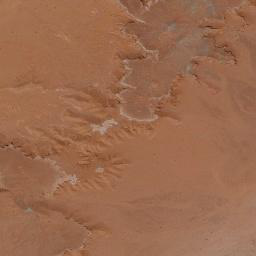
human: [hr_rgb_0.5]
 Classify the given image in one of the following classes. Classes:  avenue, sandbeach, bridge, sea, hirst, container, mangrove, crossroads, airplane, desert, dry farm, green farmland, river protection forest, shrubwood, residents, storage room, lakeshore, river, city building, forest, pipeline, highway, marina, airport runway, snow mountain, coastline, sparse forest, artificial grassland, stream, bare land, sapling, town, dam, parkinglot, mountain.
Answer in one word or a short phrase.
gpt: desert